Question: Oracle SQL Developer 3.0.03
I am trying to run a Select * then have another column at the end that produces a new column with the specified results:
'''
select *,
case Column_1 when 'Employee' then 'Employee/Worker'
when 'Worker' then 'Employee/Worker' else Column_1
end as "TEST"
from DB_TABLE
'''
The results should be:
'''
Column 1 Column 2 ......Test
Employee Name Employee/Worker
Worker Name Employee/Worker
Temp Name Temp
'''
I have had it work in MS SQL, but can't get this working in Oracle. Any ideas?

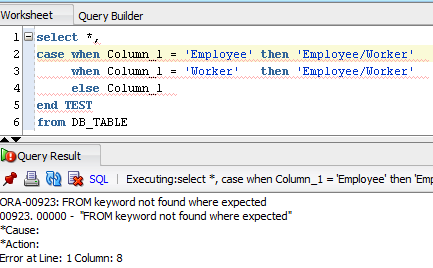
Answer: Try this giving alias to table name
'''
select dt.*,
case when dt.Column_1 = 'Employee' then 'Employee/Worker'
when dt.Column_1 = 'Worker' then 'Employee/Worker'
else dt.Column_1 end TEST
from DB_TABLE dt
'''